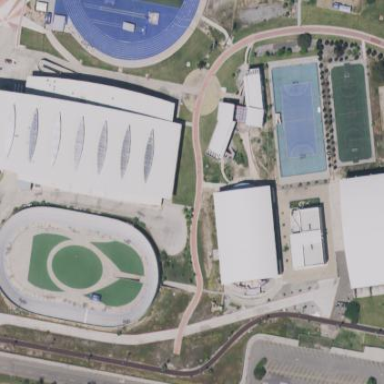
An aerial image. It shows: Sports center specializing in swimming activities located on leisure land.